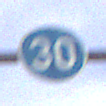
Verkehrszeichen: VorgeschriebeneMindestgeschwindigkeit
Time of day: MorningAfternoon
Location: Outdoor (Suburban)
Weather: PartlyCloudy
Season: NotSpecified
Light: Natural